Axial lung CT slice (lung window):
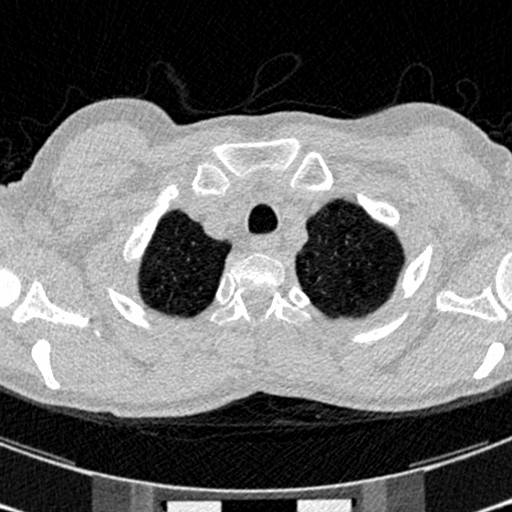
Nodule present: no